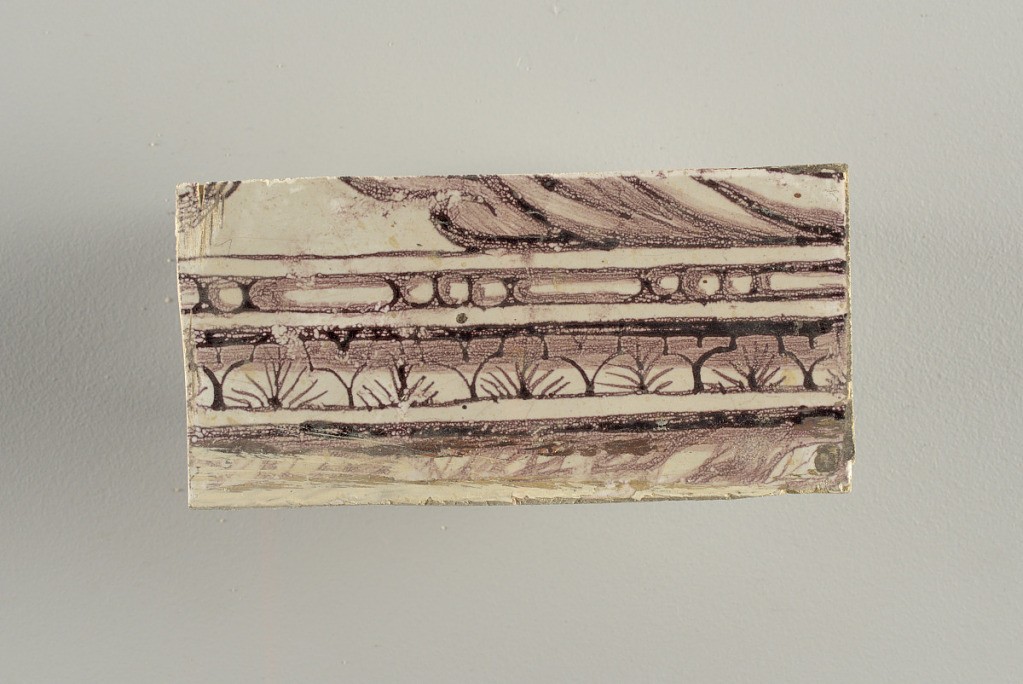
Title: Wall facing
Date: ca. 1725
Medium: tin-glazed earthenware, underglaze
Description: Two vertical rectangles, twenty-three tiles high.  A) Nine tiles wide at top; seven tiles wide at bottom.  B) Ten and one-half tiles wide.

Arabesque design of foliage.  A) with centered figure of Justice under a canopy.  B) with centered urn.